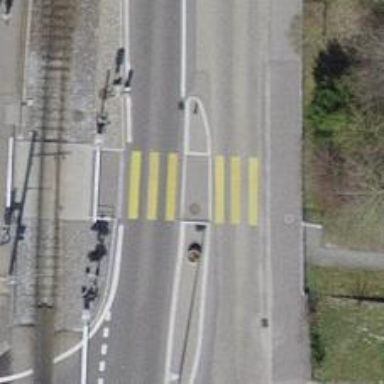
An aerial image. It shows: Uncontrolled zebra crossing with marked island on the road.